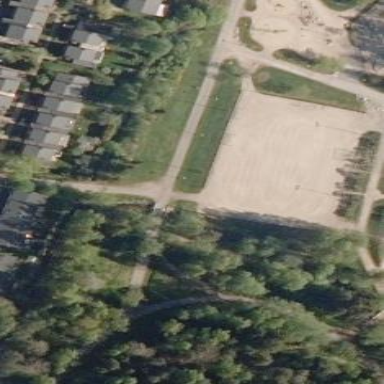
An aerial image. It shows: Multi-sport pitch with fine gravel surface.